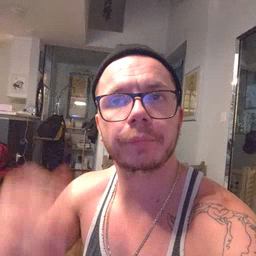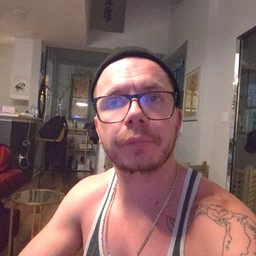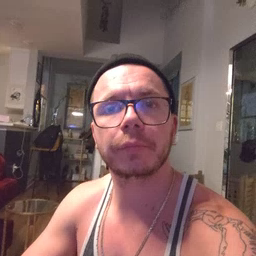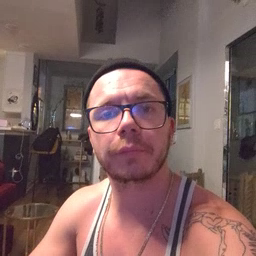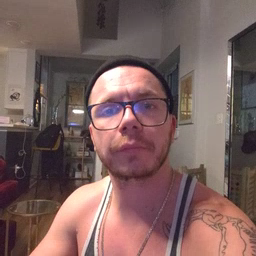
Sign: hair